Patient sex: F
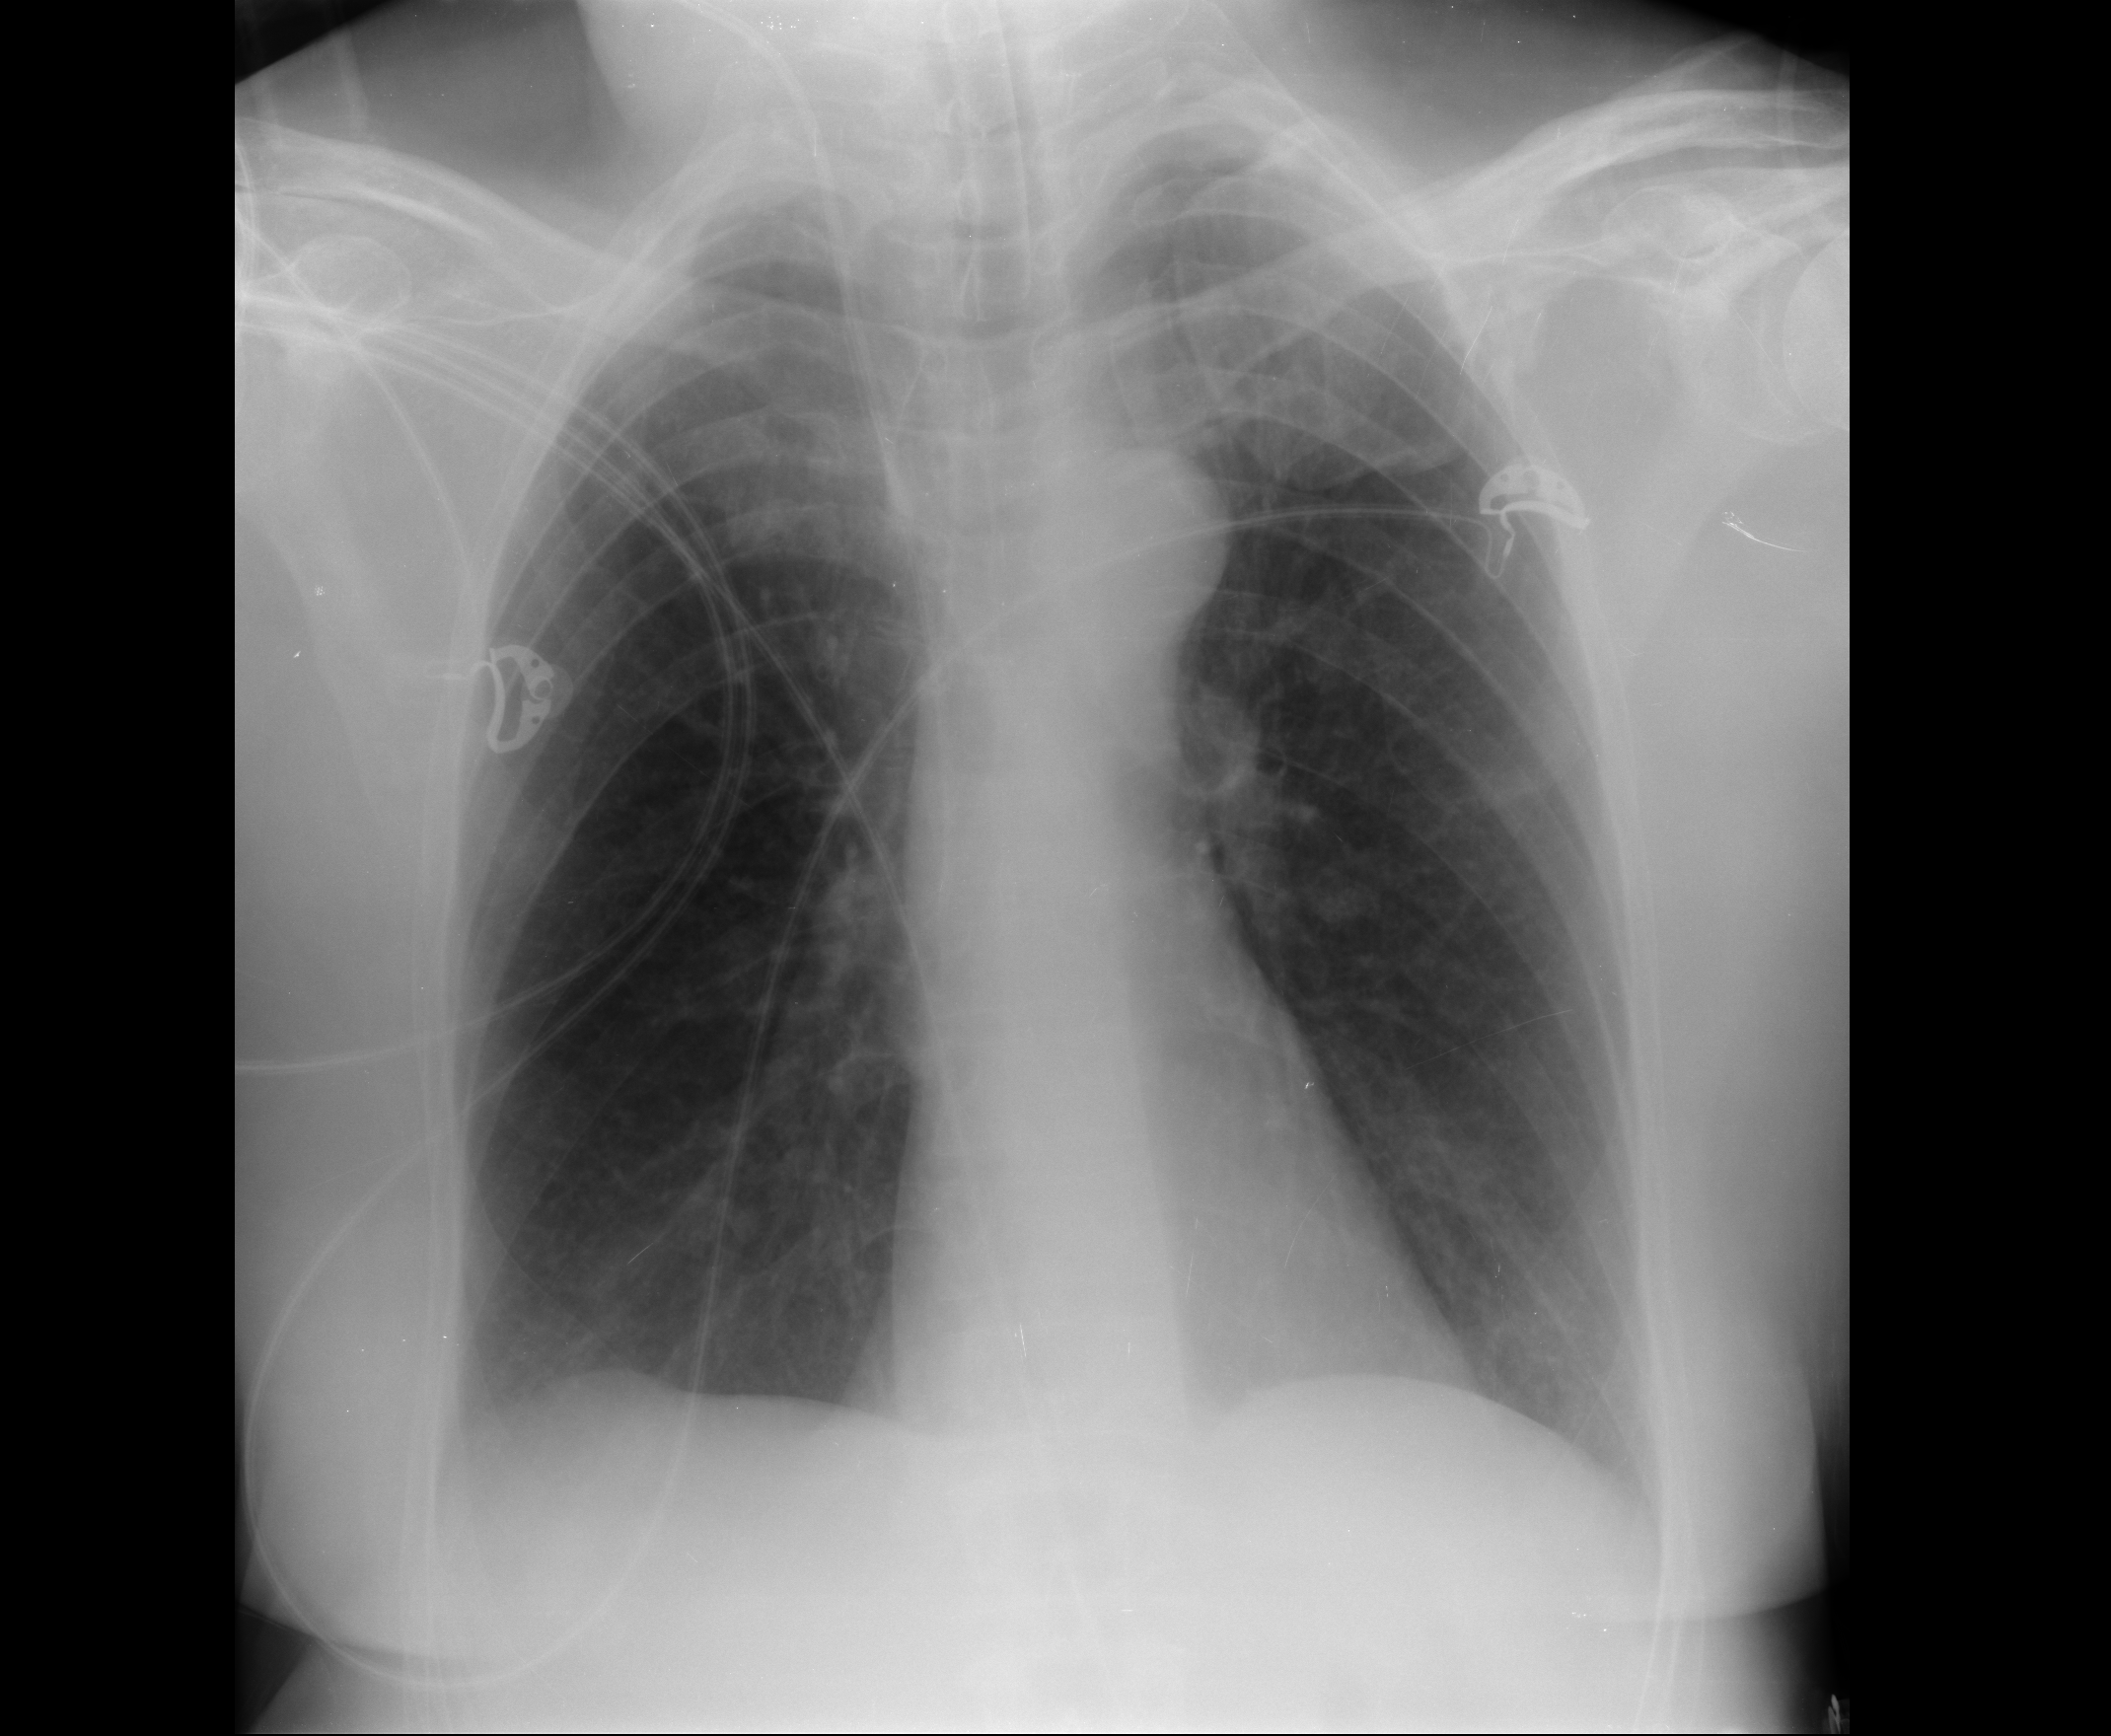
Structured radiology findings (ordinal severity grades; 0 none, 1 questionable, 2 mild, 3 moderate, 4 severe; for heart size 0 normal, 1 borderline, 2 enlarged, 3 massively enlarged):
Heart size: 0
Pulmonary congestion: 0
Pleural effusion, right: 0
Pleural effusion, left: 0
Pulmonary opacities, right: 0
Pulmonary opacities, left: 0
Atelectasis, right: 1
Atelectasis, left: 1